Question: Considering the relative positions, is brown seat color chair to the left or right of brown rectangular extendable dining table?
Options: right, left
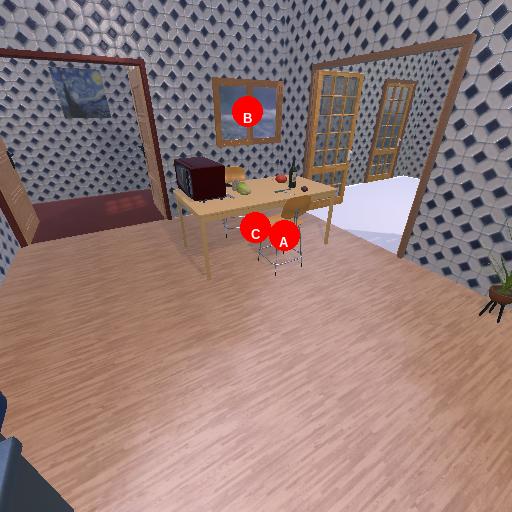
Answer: right